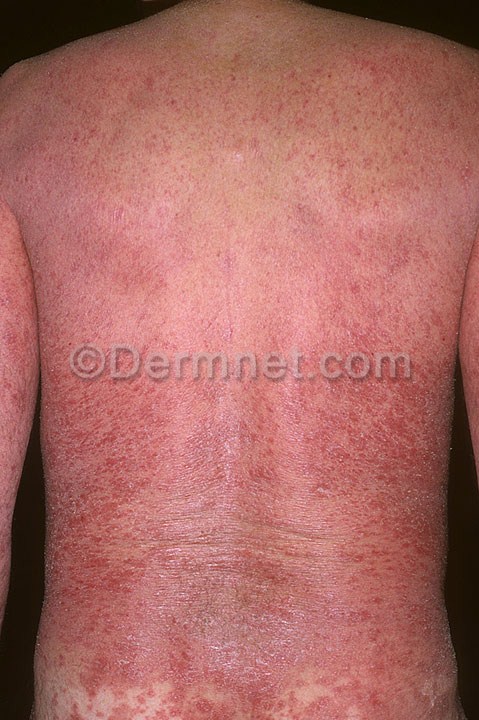
Disease: Psoriasis pictures Lichen Planus and related diseases